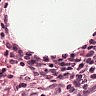
Metastatic tissue present: no